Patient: sex M, age 76
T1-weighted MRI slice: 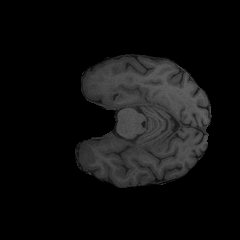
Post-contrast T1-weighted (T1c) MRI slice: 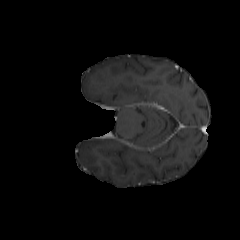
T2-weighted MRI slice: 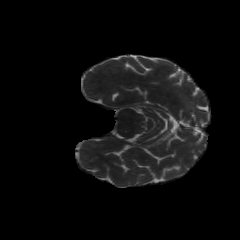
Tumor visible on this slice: no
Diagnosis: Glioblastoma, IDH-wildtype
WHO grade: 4